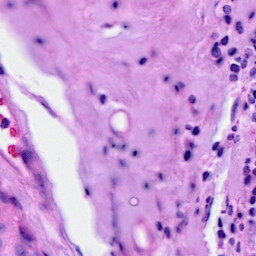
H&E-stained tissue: Breast